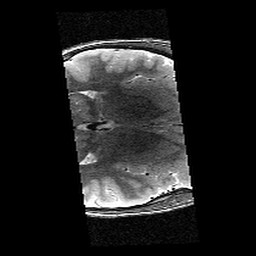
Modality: T2w
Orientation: axial
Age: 12
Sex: male
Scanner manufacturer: siemens
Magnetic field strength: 3 T
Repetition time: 9.23 s
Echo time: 0.067 s